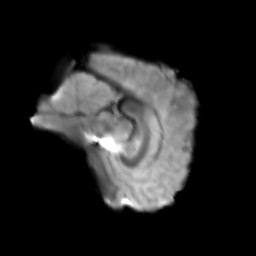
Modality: T2w
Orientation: sagittal
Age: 25
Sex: female
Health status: healthy
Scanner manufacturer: siemens
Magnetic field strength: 3 T
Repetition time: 3.6 s
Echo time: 0.0964 s